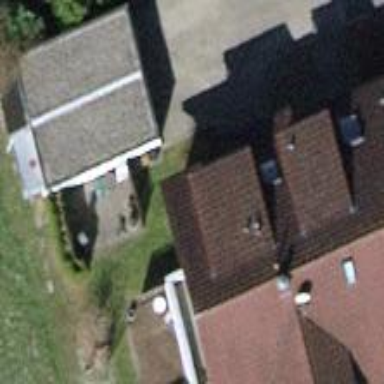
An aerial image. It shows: Garage.